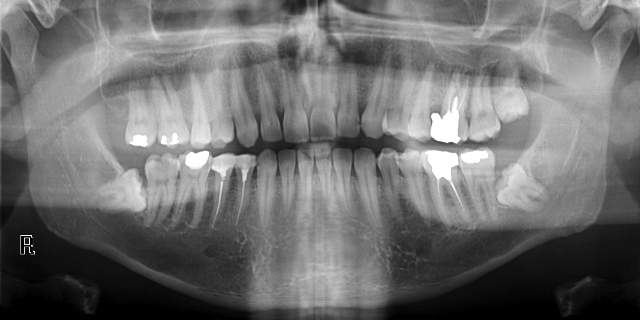
adult